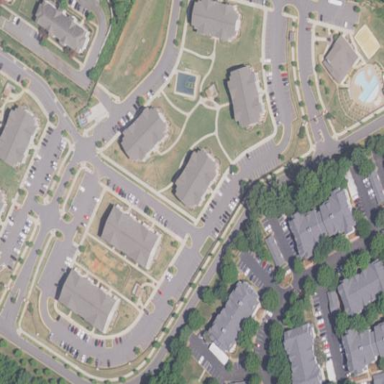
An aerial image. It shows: Residential area with apartments.